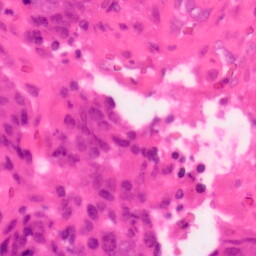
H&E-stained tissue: Colon